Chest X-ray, PA view. Patient: 57 years old, sex M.
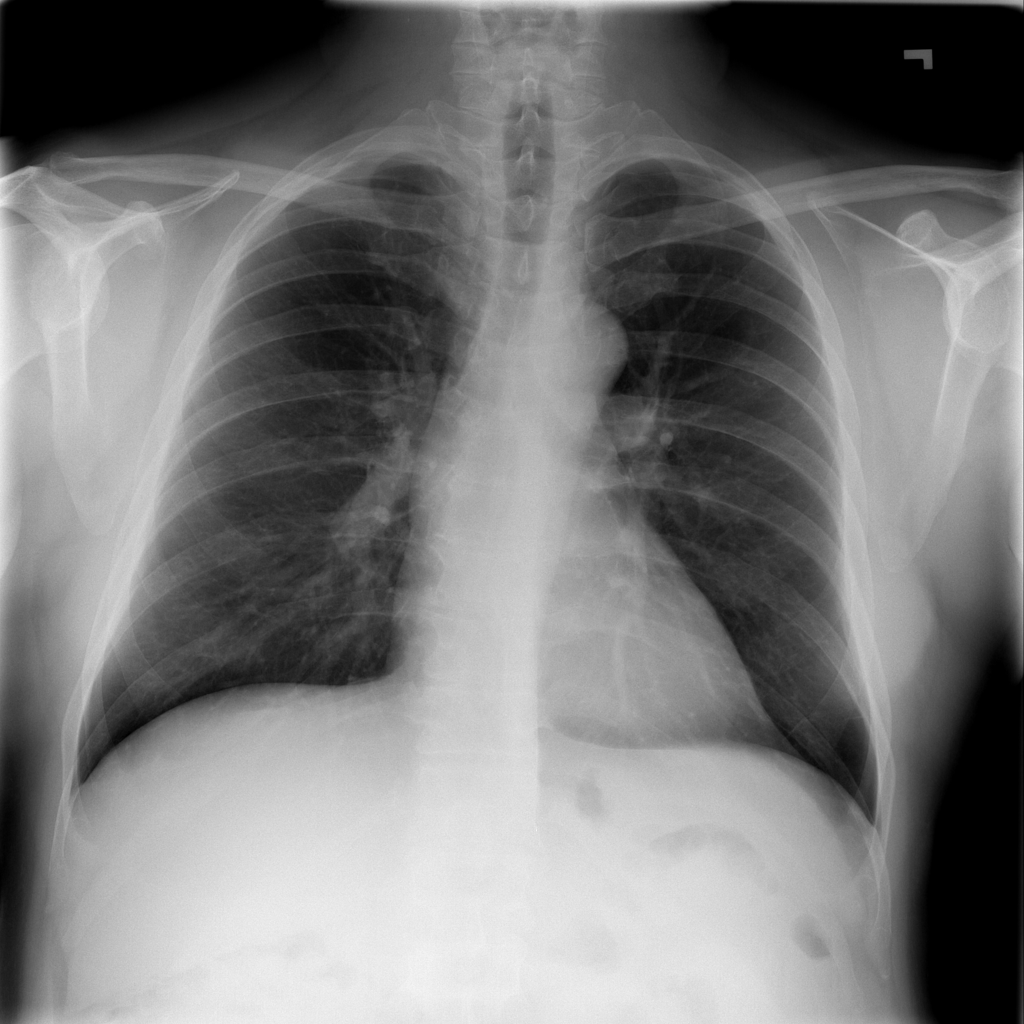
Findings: No Finding